Question: I am creating a sql database which logs calls from companies (or separate departments within a company) with service contracts(1).
An initial call is logged by a who assesses the severity of the problem and places the call in a pool. The call is picked up by a who in turn allocates it to a based on their expertise, who will endeavour to provide a solution. This process is overseen by a .
This is how far i have got with normalizing the data. I'm not sure if i have chose the correct initial key. Also i'm not sure how to finish the 3rd normal form. Here is a picture of it.

If any of you guys could help me i would be fantastic
*UPDATE
OK i have had another go at normalizing it and here it is:
(star = Foreign Key. double star = Primary Key)
'''
**Call id**
Date and time of call
Method of call
*First line Support Analyst ID
*Problem Analyst ID
*Specialist Analysts ID
*Service contract number
Name of caller
landline
mobile
Email address
Brief textual description of problem
Initial severity level
**Action id**
*Call id
Date and time of action
Textual description of action
Current status
Current severity level
**Specialist Analysts ID**
Name of specialist analyst
Expertise
**First line Support Analyst ID**
Name of first line support analyst
**Problem Analyst ID**
Name of problem analyst
**Service contract number**
Company
Department
Software product
Software version
Operating system
'''
---
NOTES
(1) A service contract relates either to a company as a whole or to a department, i.e. two departments in the same company will have separate service contracts, A service contract covers a distinct software/OS combination, so SQL Developer under Windows 7 would have a separate service contract to SQL Developer under Windows XP (or Windows Vista or MacOS Lion)
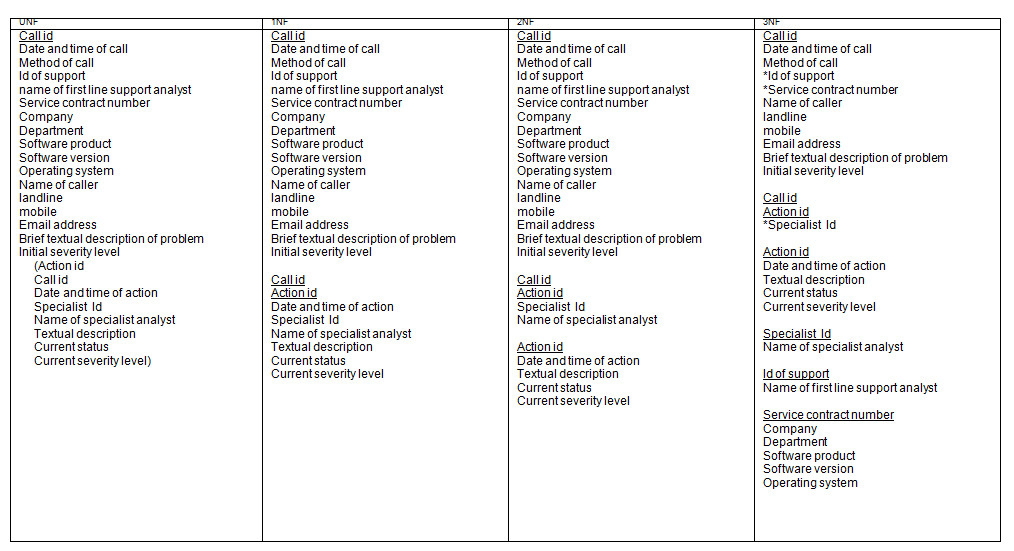
Answer: Without knowing your requirements, it's hard to be precise, but here are some notes:
I would create an "analyst" table, with analyst_type, rather than seperate tables for each type of analyst.
I would have a none-to-many relationship between analysts and expertise areas.
I would create the explicit concept of "call_status", rather than depend on which analyst currently has the ball.
I would consider having call_status, action and current_analyst in a separate table with date_time flags, so you can track history - when was it assigned to the 2nd line analyst? How long did they have the call? What did they do?